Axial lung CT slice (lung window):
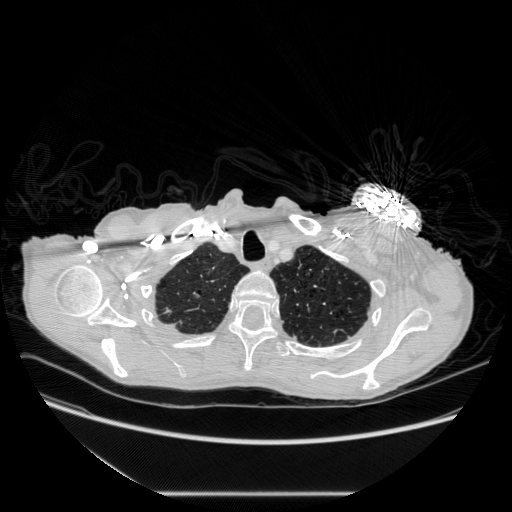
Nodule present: no